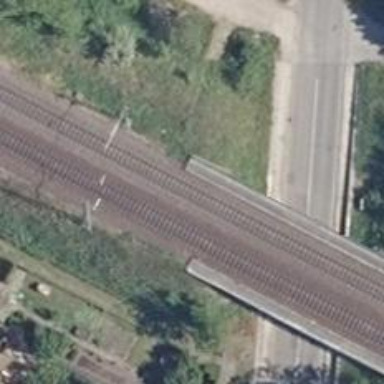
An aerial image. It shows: Bridge over electrified railway with contact line.